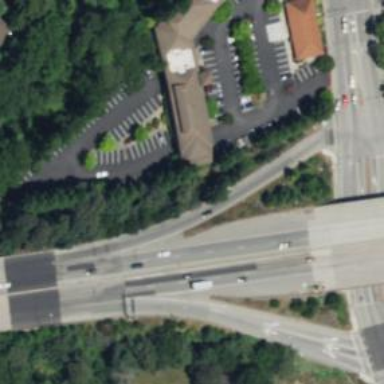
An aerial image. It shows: Service road passing through building tunnel.